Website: bh-photo
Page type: customer-info-address
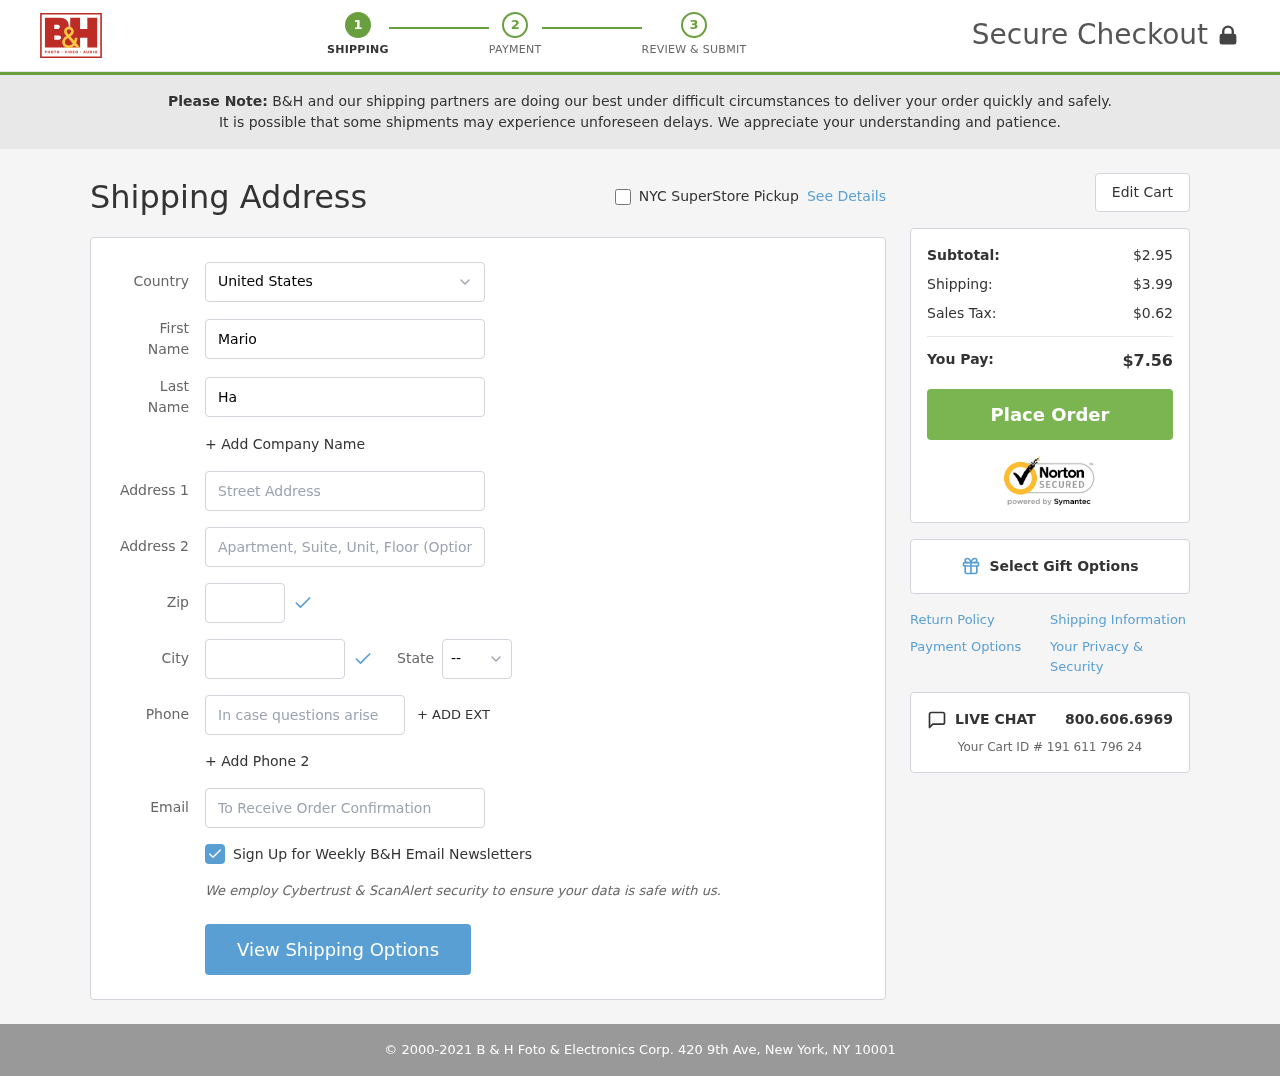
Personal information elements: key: PII_CITY
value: Jacobburgh
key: PII_COUNTRY
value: United States
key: PII_EMAIL
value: mario_hanson@yahoo.com
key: PII_FIRSTNAME
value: Mario
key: PII_LASTNAME
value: Hanson
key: PII_PHONE
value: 9003272221
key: PII_POSTCODE
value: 32743
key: PII_STATE_ABBR
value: GA
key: PII_STREET
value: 06700 April Route
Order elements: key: ORDER_SUBTOTAL
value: $2.95
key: ORDER_SHIPPING_COST
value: $3.99
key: ORDER_TAX
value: $0.62
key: ORDER_TOTAL
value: $7.56
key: ORDER_ID
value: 191 611 796 24